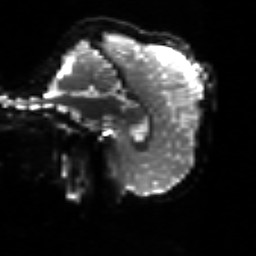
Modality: sbref
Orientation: sagittal
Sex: male
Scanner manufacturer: siemens
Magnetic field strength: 3 T
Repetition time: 5 s
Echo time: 0.071 s